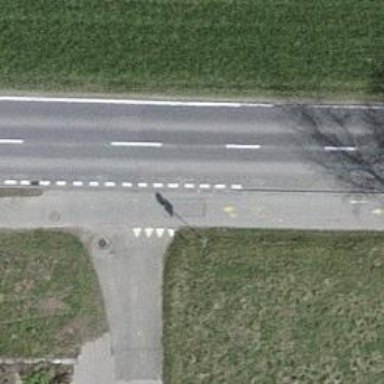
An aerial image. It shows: Road with "give way" sign.